Chest X-ray:
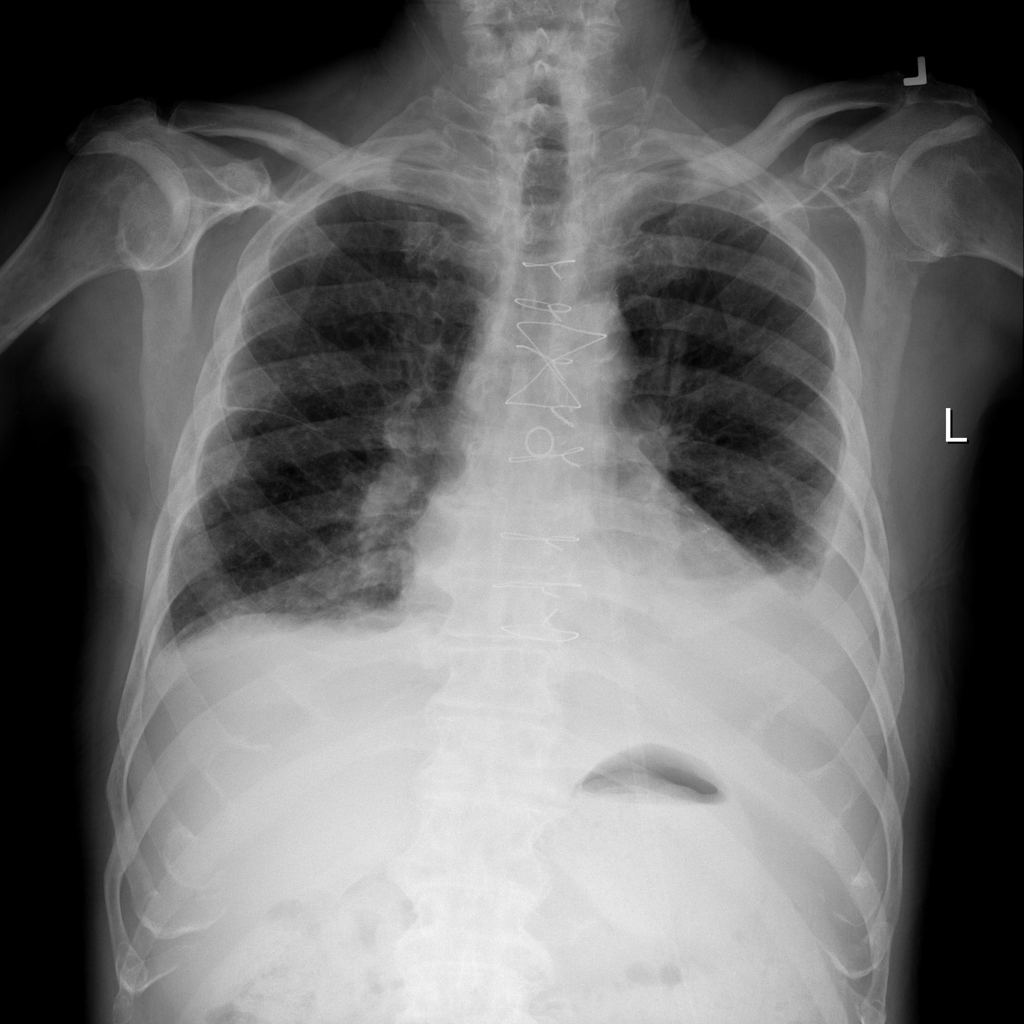
Findings: Effusion, Consolidation
No abnormal finding: no